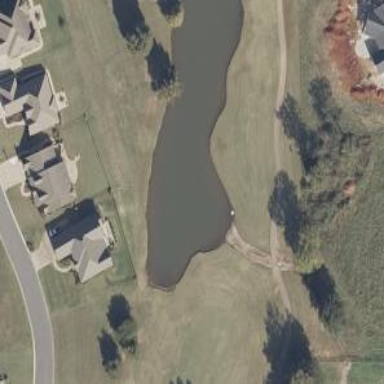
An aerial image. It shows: Water hazard in golf course. The hazard is natural water feature.